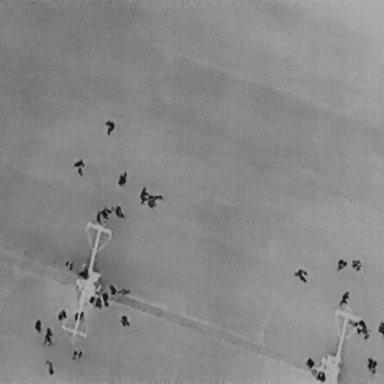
There are 33 People in the infrared image.